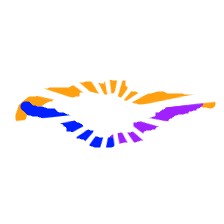
Shape: rhombus